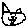
Label: cat